Question: I need to create a file with latest git commit info. I've added a new Command to Bamboo build cycle. See screenshot
When I run a job, the error occurs:
'''
fatal: ambiguous argument '>': unknown revision or path not in the working tree.
'''
I think I need somehow to escape this command, but don't know how.
Can somebody help with this issue?
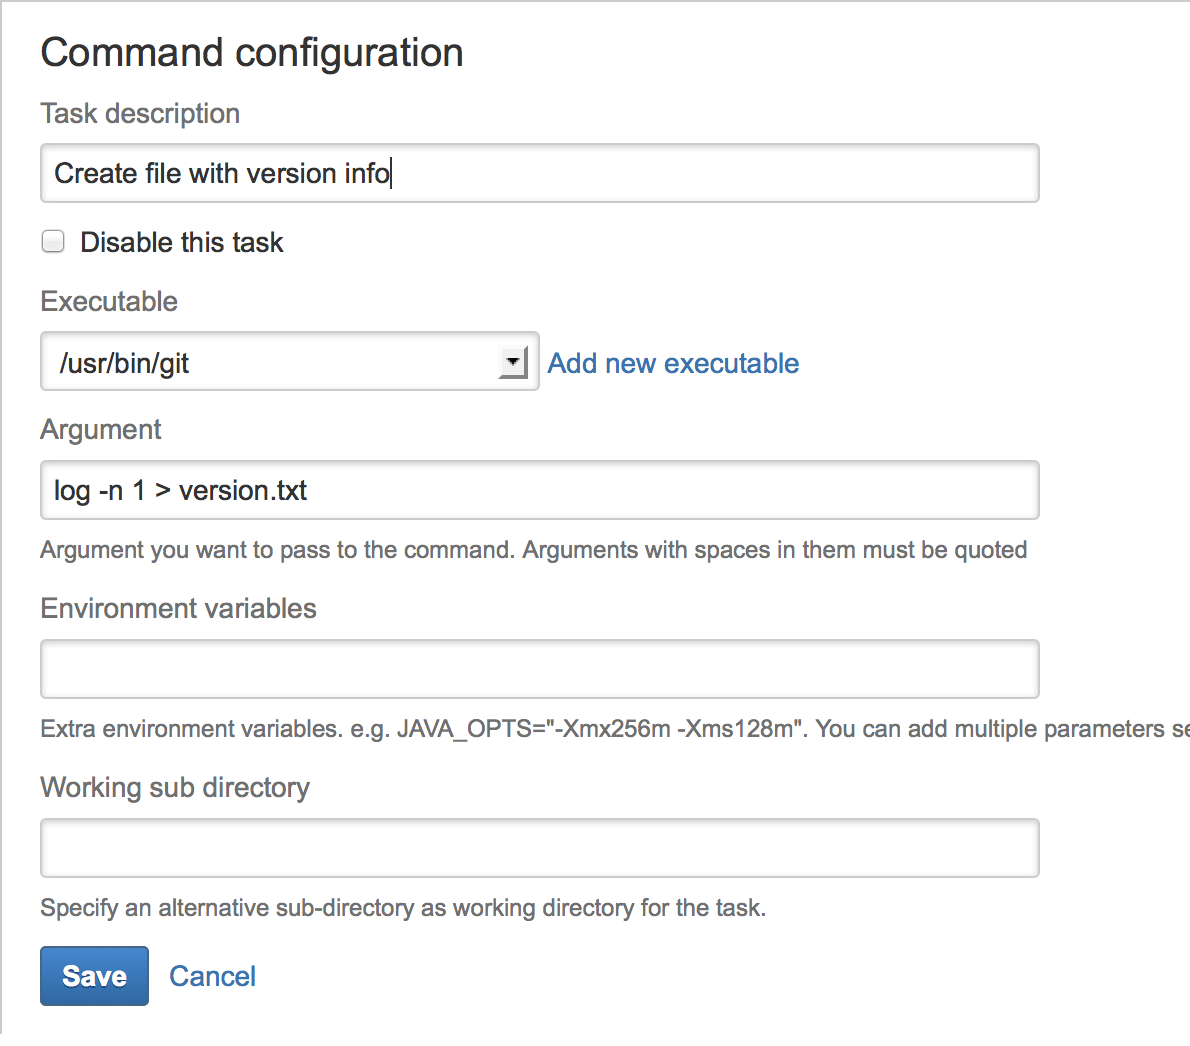
Answer: If the redirection isn't supported, you could:
- 'git log -n 1 > version.txt'-